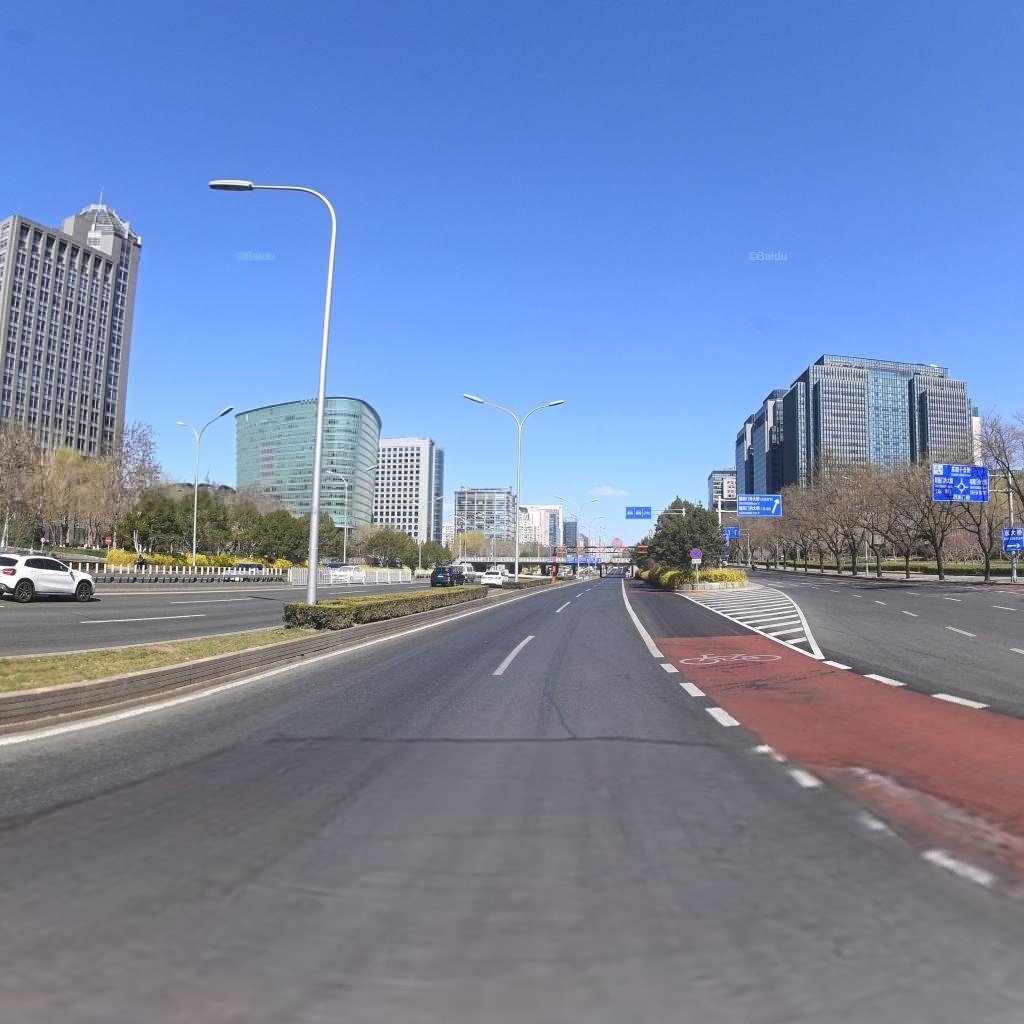
Region: Chaoyang
Road damage annotations: longitudinal patch